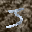
Label: 3